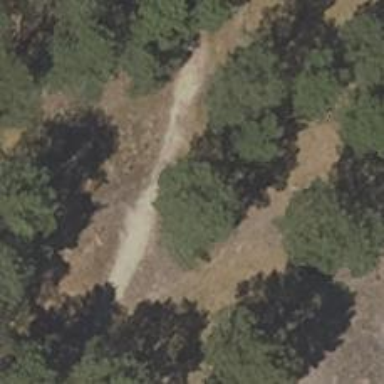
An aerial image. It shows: Sandy track road with grade 4 track type.